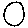
Label: circle